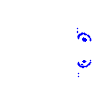
Particle: pion